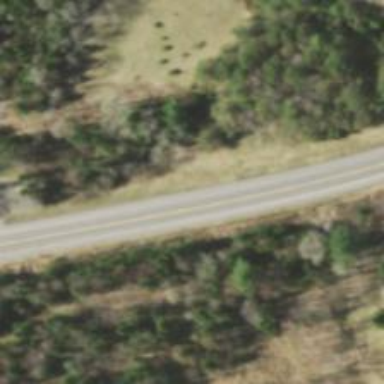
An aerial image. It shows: Primary highway.